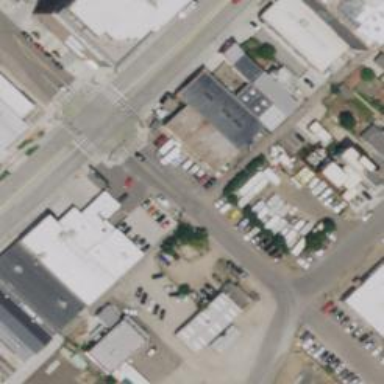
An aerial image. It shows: Alleyway designated as service road.